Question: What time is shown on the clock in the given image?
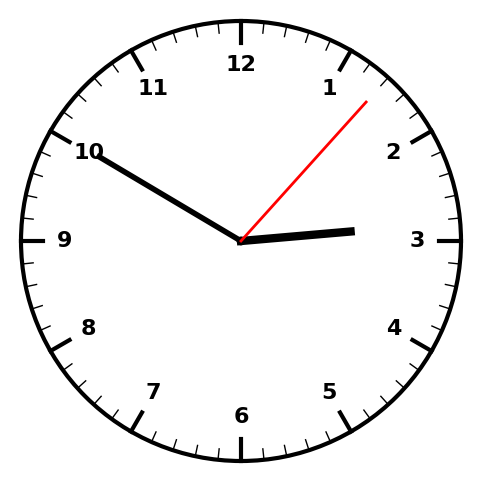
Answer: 02:50:07